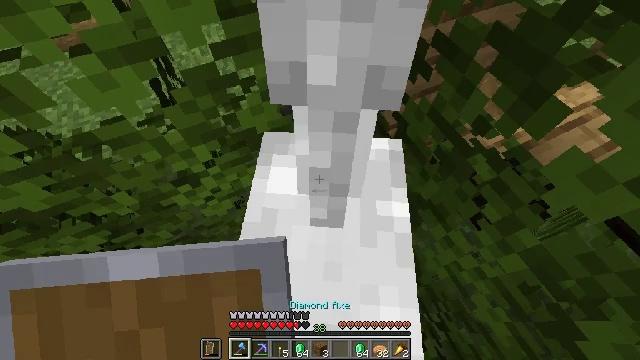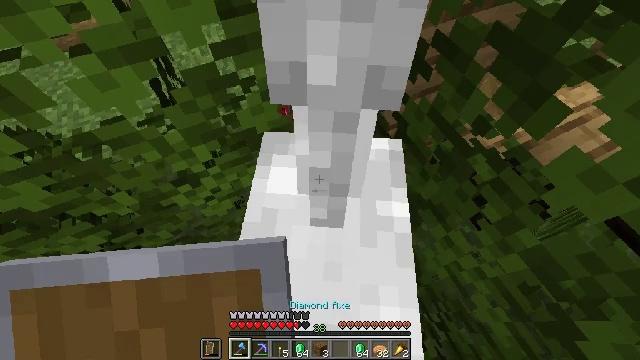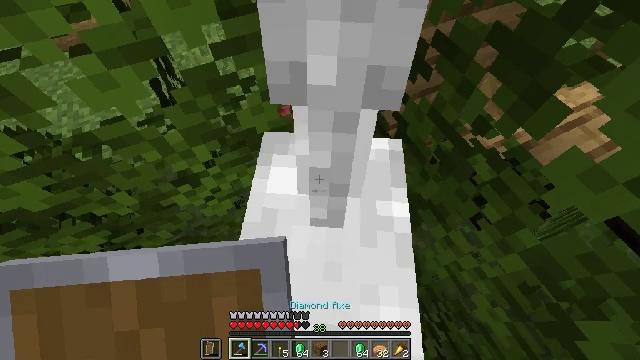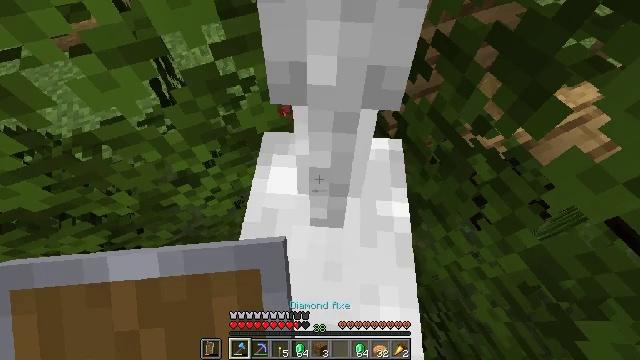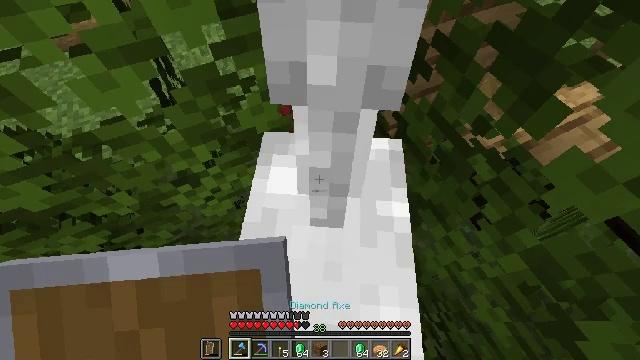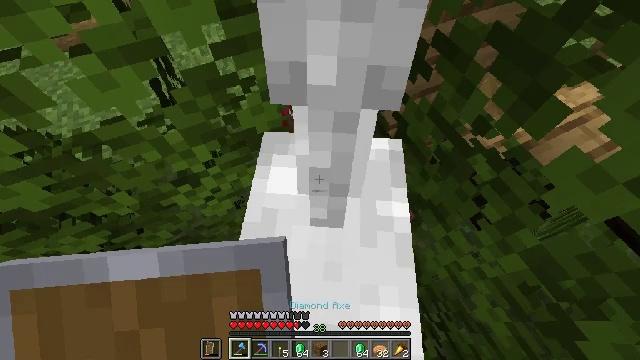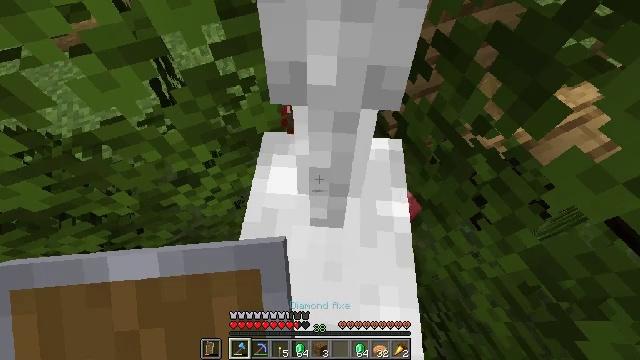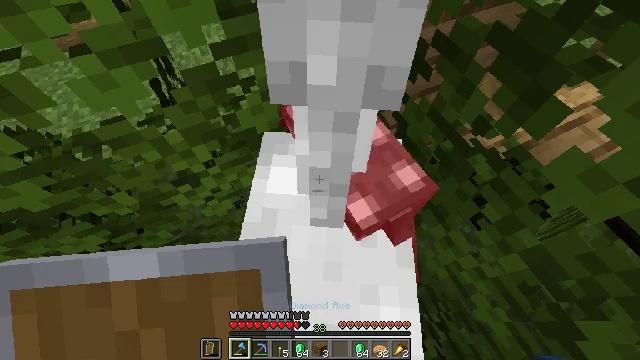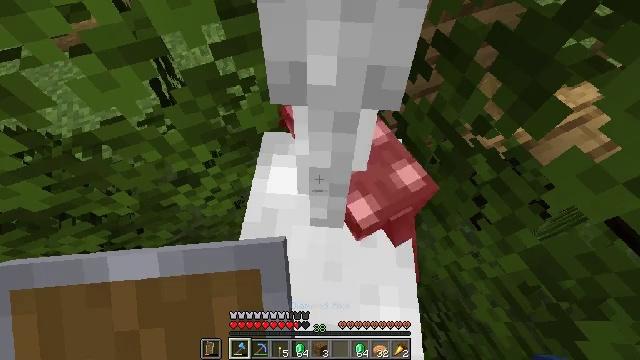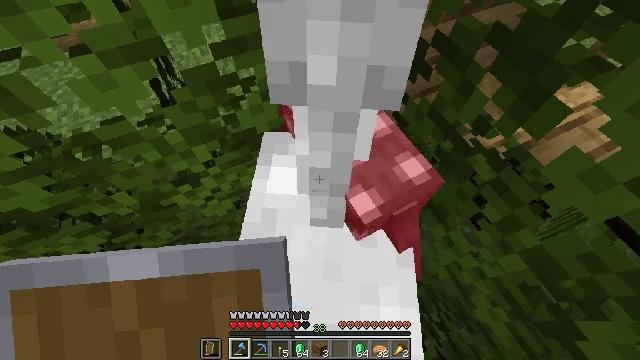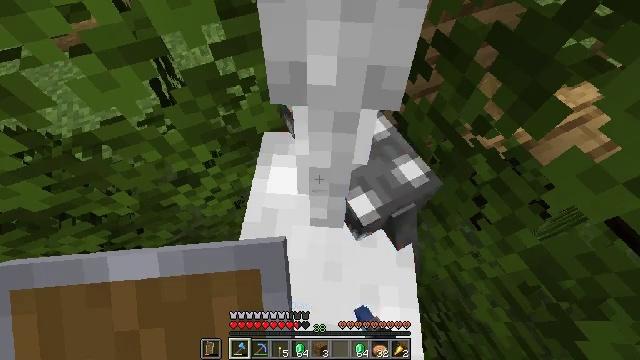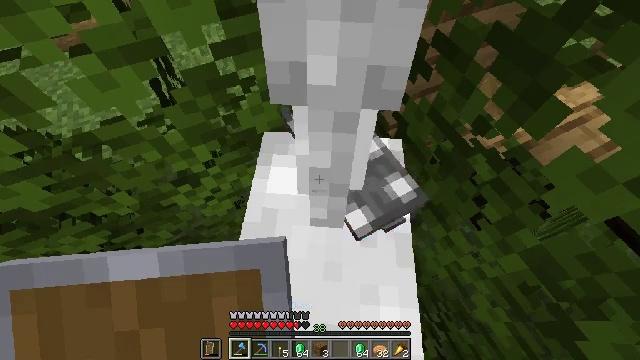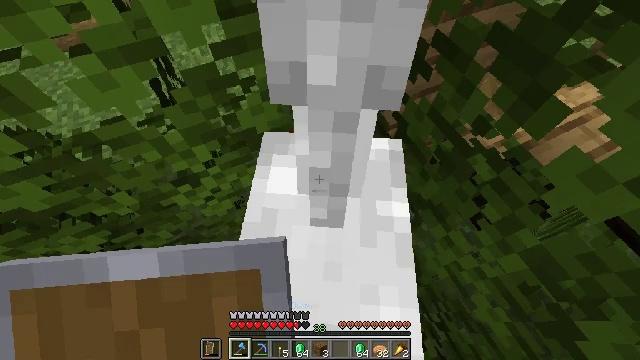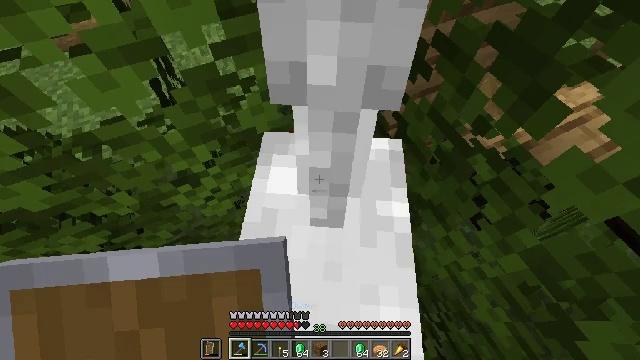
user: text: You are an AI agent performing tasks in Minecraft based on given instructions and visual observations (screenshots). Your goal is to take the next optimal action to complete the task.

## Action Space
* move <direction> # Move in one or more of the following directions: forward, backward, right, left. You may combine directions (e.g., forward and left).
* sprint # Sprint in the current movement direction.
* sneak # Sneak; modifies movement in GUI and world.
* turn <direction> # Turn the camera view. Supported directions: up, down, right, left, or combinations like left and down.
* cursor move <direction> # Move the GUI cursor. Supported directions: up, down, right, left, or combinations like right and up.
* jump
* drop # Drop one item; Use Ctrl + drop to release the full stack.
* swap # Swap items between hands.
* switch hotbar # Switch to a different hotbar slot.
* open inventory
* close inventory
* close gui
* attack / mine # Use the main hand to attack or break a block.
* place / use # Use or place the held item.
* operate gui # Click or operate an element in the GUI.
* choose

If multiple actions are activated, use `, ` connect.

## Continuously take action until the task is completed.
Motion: motion action
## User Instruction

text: Hunt animals.
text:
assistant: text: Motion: no_op
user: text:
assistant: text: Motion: no_op
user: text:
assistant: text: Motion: no_op
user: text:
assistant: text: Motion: no_op
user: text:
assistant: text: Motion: no_op
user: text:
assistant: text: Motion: no_op
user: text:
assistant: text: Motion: no_op
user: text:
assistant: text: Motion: no_op
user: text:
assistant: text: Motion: attack / mine
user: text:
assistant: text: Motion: attack / mine
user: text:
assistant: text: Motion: attack / mine
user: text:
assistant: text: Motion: attack / mine
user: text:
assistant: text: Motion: no_op
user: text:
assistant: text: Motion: no_op